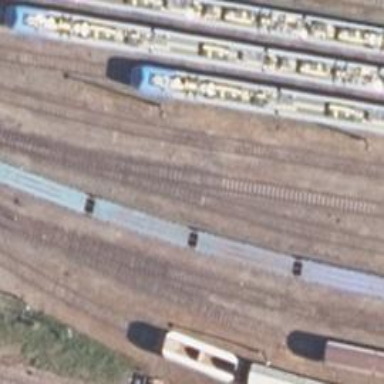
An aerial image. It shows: Railway yard used for servicing trains.